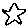
Label: star